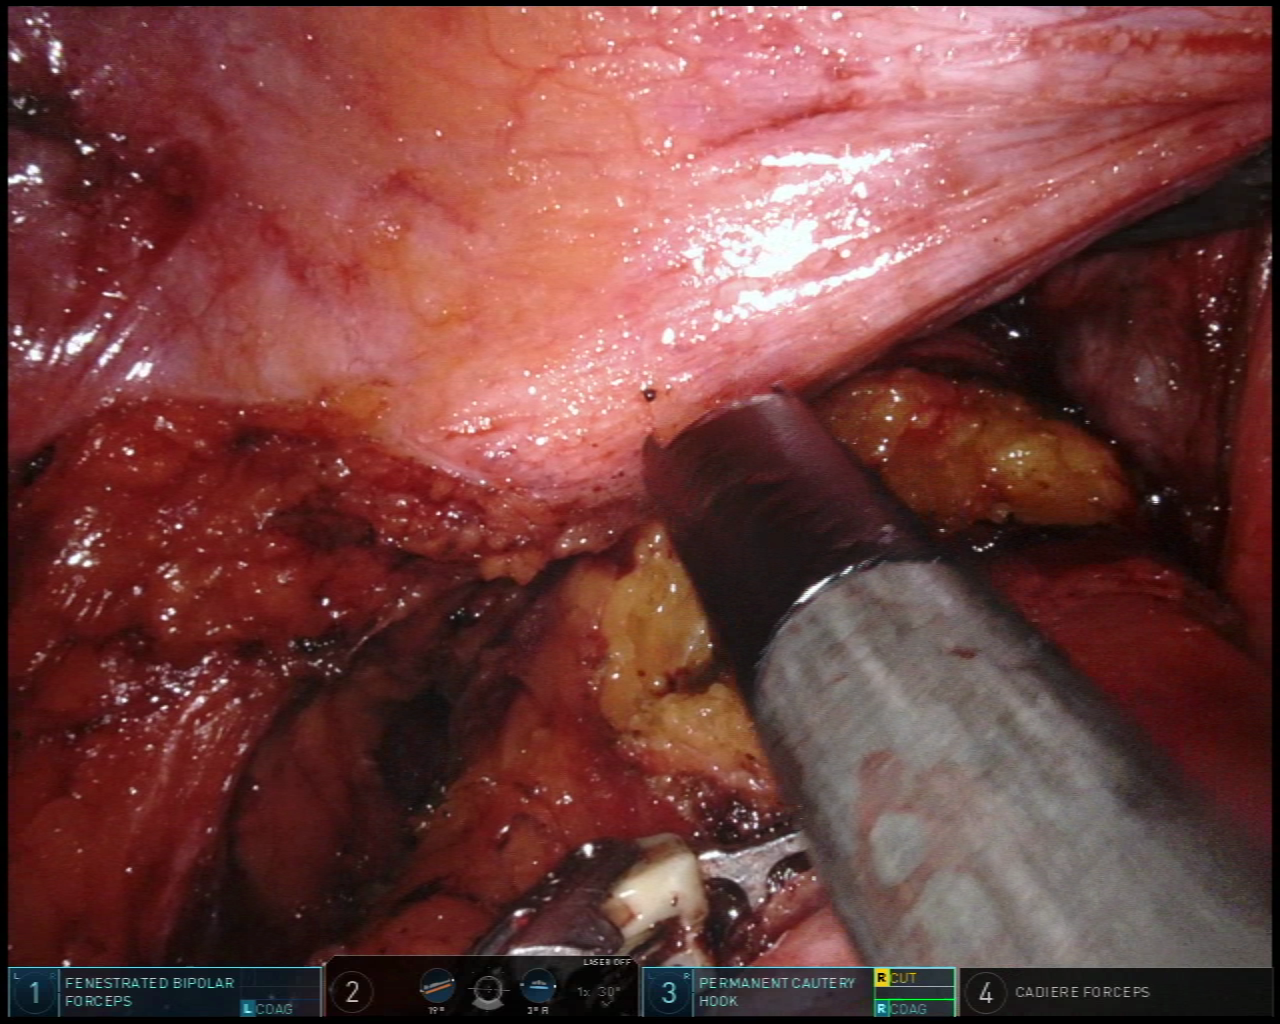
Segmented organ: vesicular_glands
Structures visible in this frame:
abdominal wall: no
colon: no
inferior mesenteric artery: no
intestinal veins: no
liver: no
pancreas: no
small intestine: no
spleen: no
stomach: no
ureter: no
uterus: no
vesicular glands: yes